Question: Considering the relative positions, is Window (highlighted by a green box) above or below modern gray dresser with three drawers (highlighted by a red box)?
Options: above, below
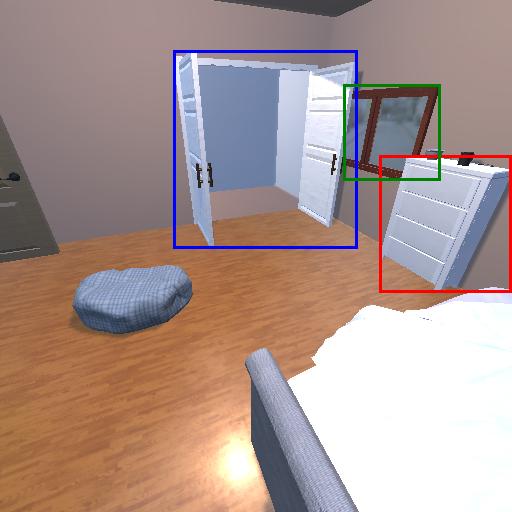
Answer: above